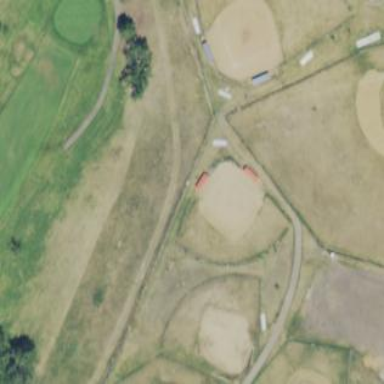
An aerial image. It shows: Baseball pitch for leisure and sports activities.